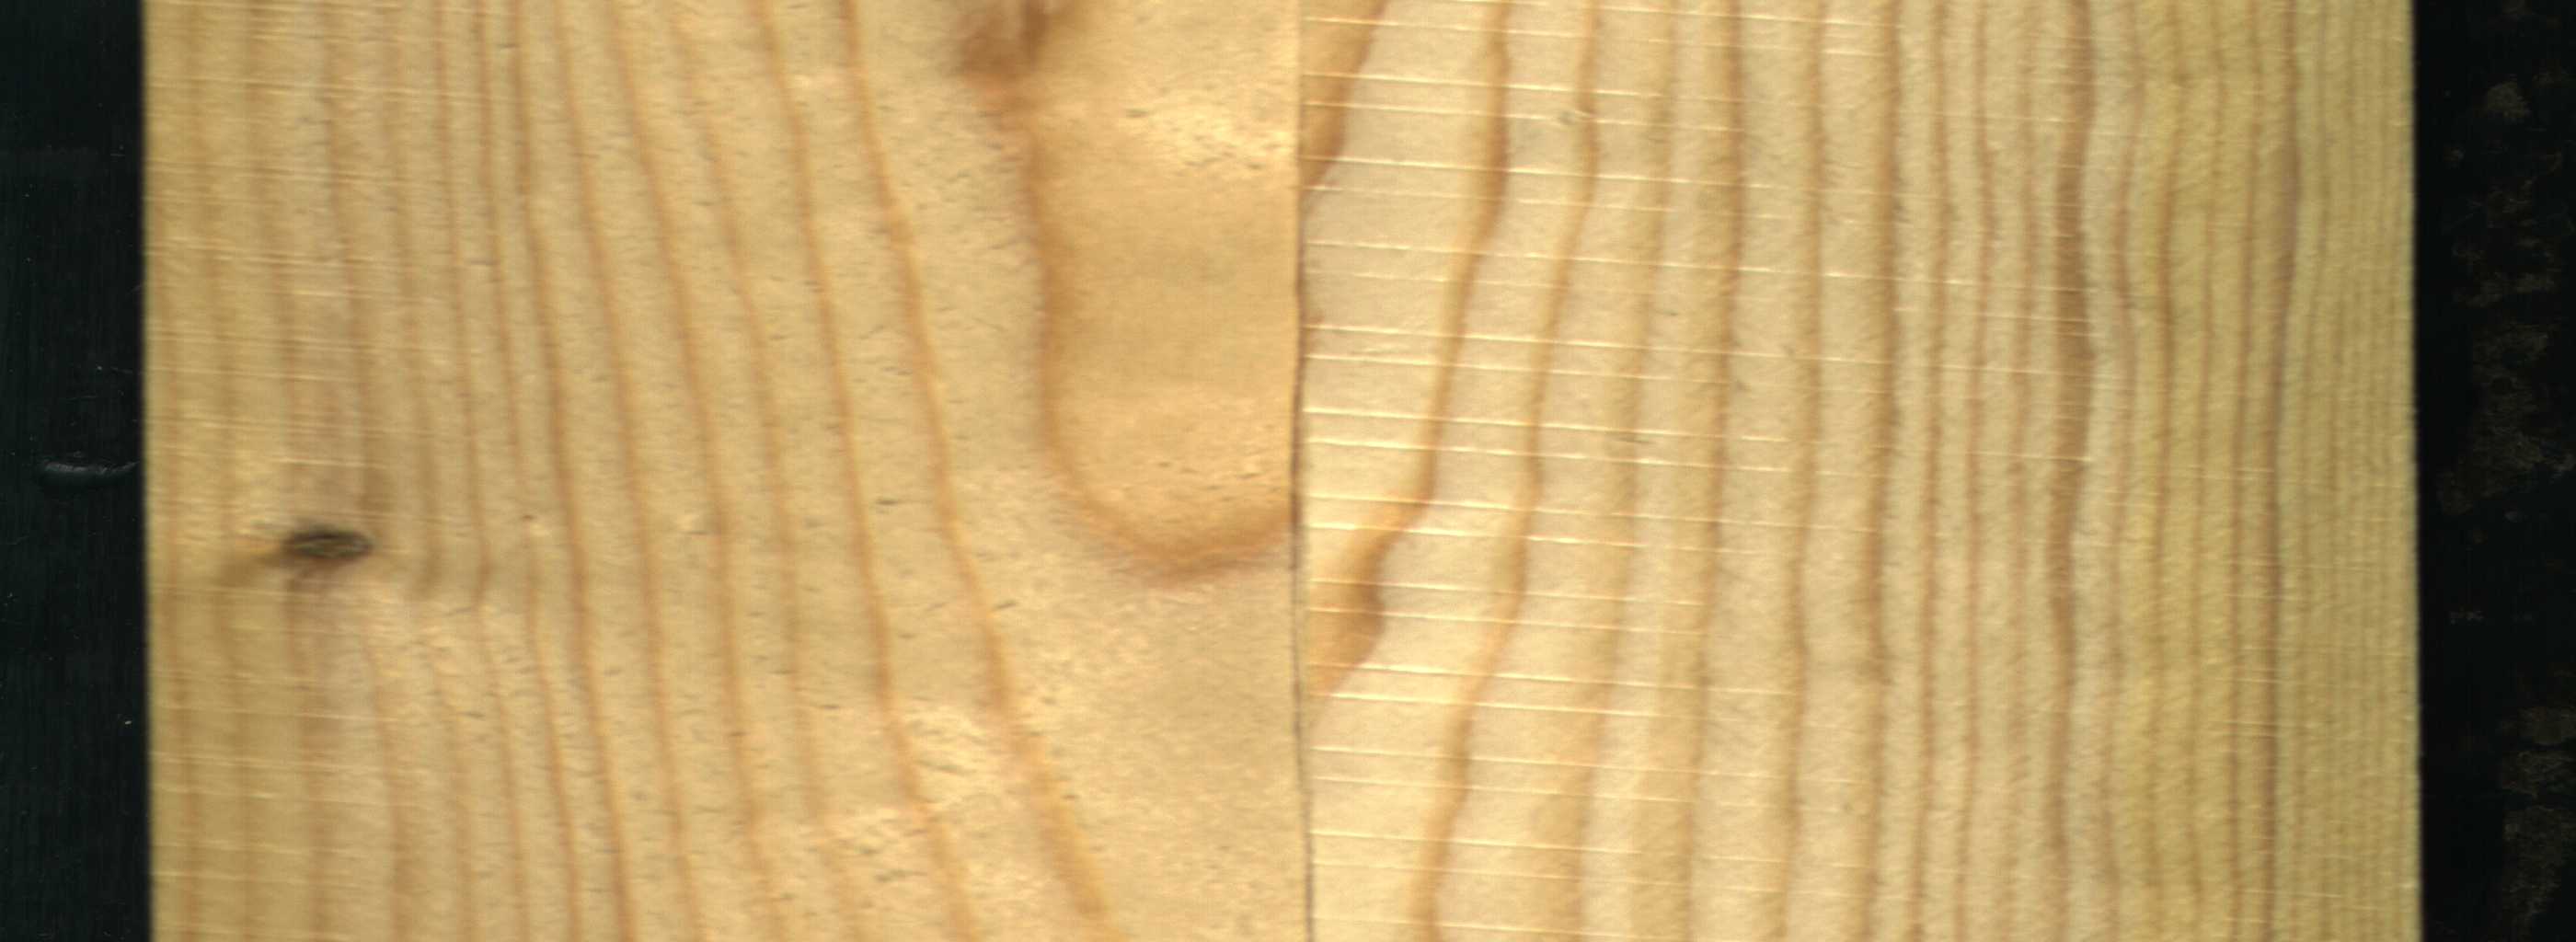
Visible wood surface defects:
Live_Knot